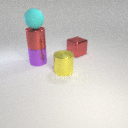
large purple metal cylinder in front of large red metal cube